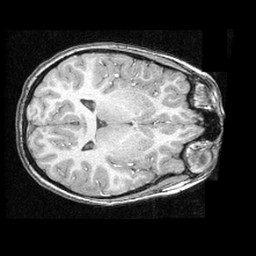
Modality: T1w
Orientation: axial
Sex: female
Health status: ill
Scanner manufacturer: ge
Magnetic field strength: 1.5 T
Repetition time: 21 s
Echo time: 0.008 s